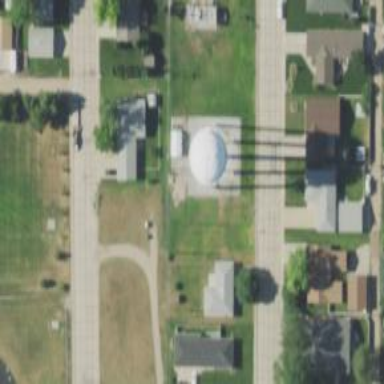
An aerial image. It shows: Water tower that is man-made.